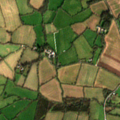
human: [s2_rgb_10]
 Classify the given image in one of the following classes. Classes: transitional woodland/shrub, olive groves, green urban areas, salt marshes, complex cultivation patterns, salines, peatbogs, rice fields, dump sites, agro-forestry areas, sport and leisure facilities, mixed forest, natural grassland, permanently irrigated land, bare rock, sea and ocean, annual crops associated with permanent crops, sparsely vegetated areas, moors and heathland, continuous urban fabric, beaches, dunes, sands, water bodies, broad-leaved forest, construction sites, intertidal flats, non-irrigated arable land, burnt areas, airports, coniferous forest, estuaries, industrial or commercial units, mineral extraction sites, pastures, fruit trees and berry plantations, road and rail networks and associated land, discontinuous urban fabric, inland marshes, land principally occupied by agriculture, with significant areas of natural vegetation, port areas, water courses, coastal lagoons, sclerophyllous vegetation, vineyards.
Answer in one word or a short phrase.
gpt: non-irrigated arable land, pastures, complex cultivation patterns